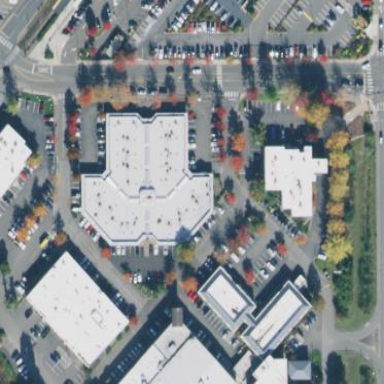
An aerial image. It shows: Commercial building.